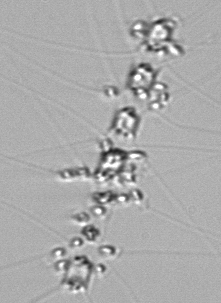
Label: Chaetoceros_didymus_TAG_external_flagellate